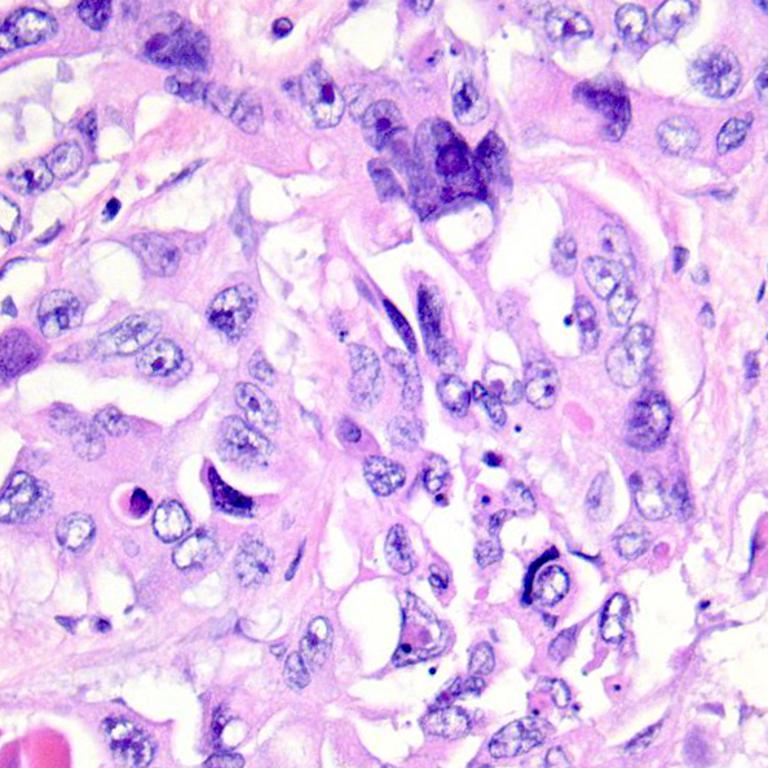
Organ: colon
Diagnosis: adenocarcinomas